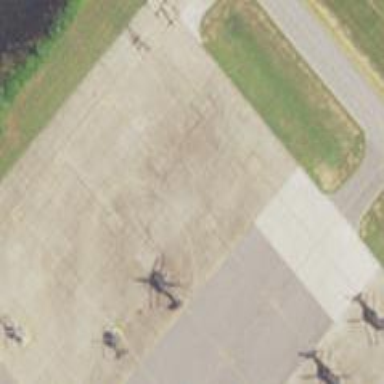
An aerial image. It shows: Image of helipad at airport.